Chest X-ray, PA view. Patient: 52 years old, sex M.
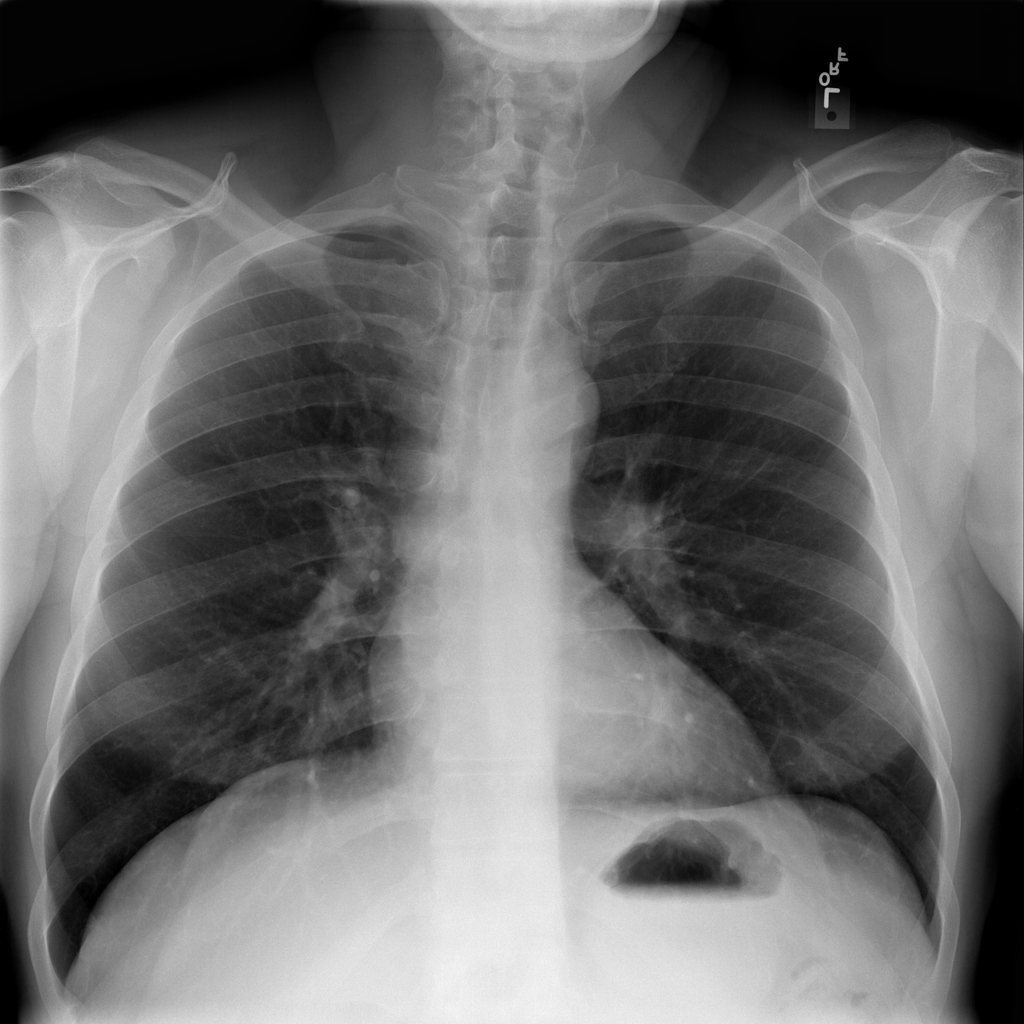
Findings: No Finding